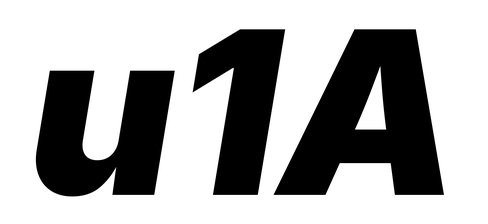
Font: Inter-Italic_Black_Italic